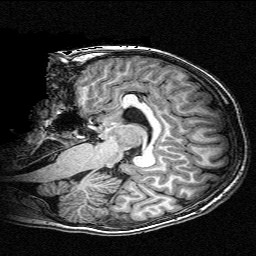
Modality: T1w
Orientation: sagittal
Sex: male